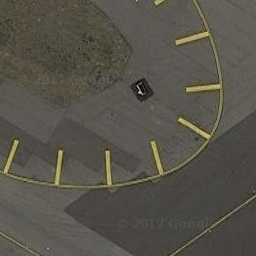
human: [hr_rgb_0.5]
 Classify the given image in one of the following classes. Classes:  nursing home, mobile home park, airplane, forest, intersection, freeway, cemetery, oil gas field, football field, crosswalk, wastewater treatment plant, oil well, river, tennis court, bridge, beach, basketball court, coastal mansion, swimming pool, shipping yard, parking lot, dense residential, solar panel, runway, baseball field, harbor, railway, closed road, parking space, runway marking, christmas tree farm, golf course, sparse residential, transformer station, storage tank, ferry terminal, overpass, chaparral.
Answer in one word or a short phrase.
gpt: runway marking